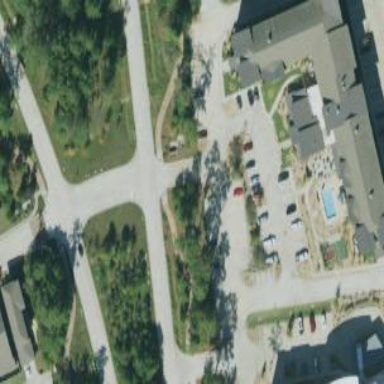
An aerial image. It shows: Hotel building.